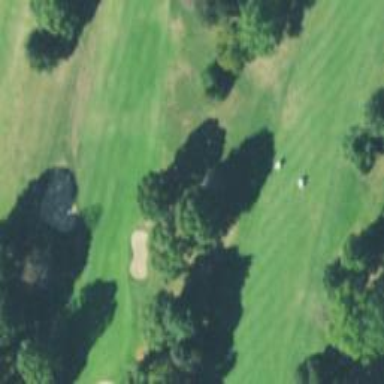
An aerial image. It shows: Golf fairway surrounded by grass.